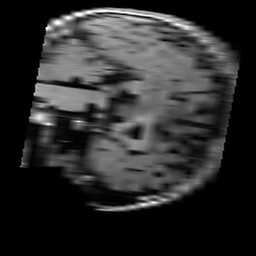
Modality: T1w
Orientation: sagittal
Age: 21
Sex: female
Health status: healthy
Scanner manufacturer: siemens
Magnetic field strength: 3 T
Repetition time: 4.1 s
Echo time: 0.0085 s